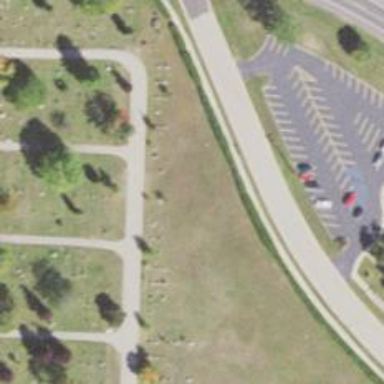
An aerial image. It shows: Sector within cemetery.